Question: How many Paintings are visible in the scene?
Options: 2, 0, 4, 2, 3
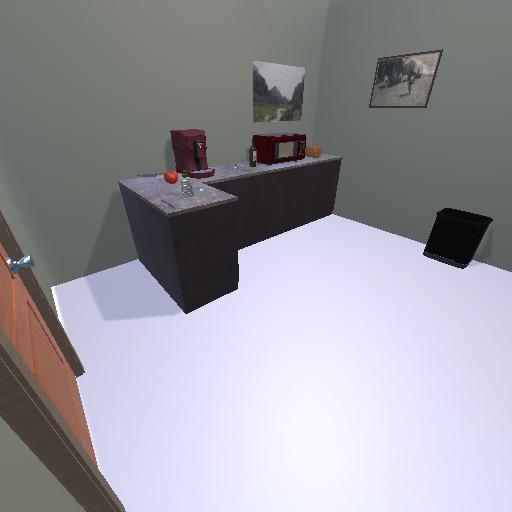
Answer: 2